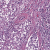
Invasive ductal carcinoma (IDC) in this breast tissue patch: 1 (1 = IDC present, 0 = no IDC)